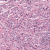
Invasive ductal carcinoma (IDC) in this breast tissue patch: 1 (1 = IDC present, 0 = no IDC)